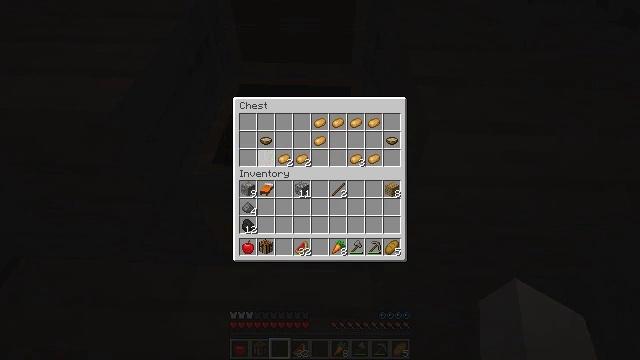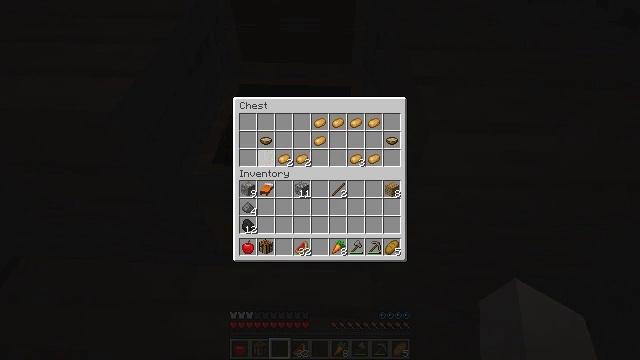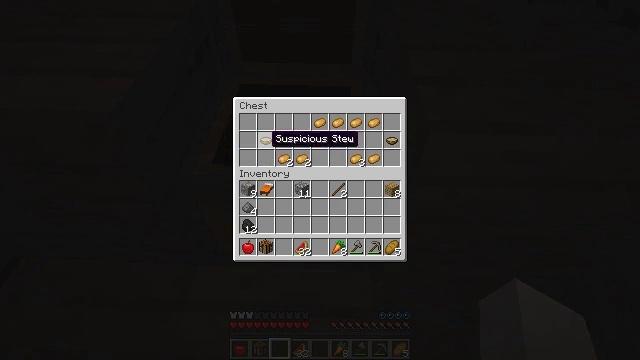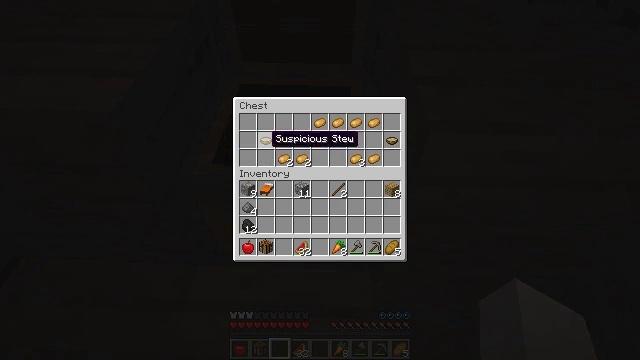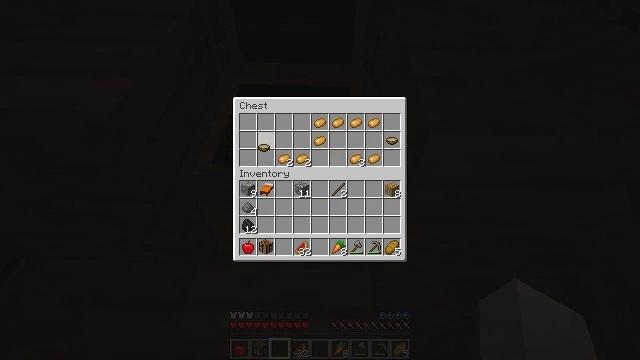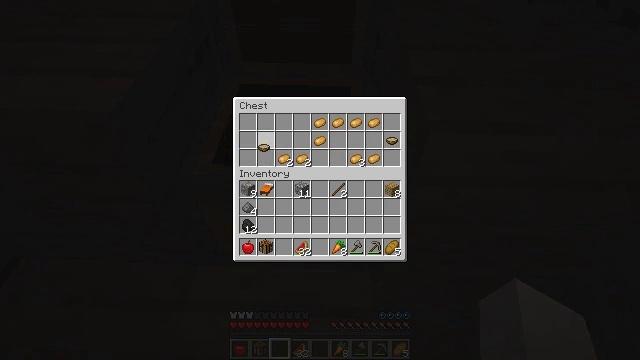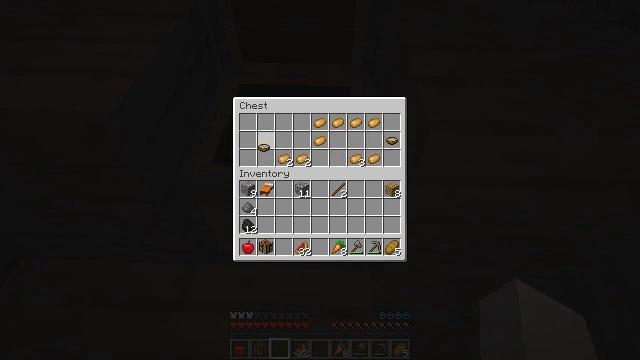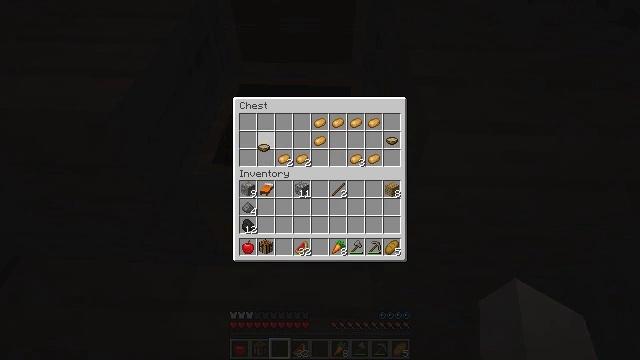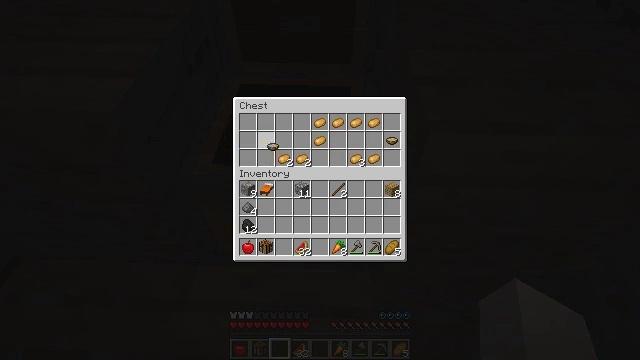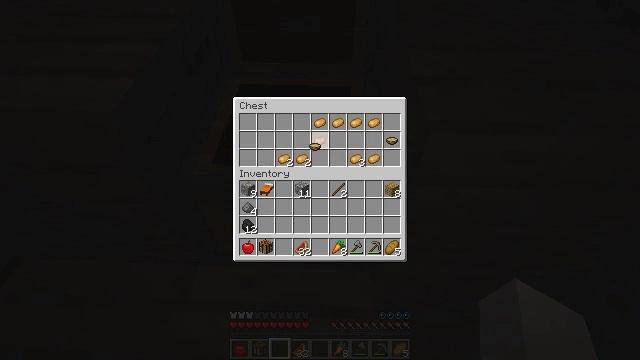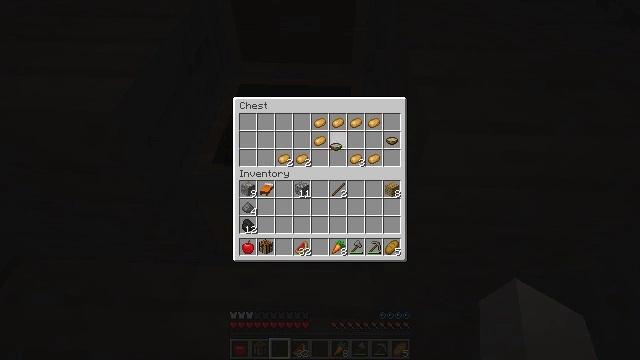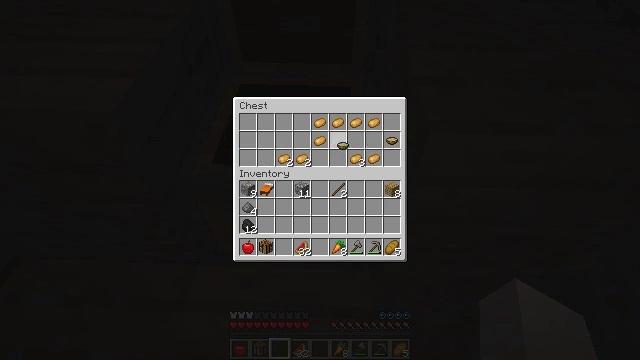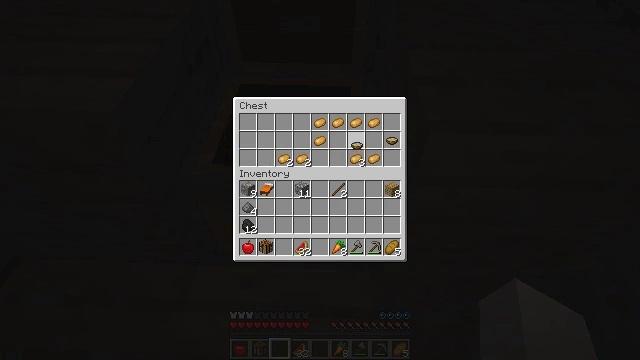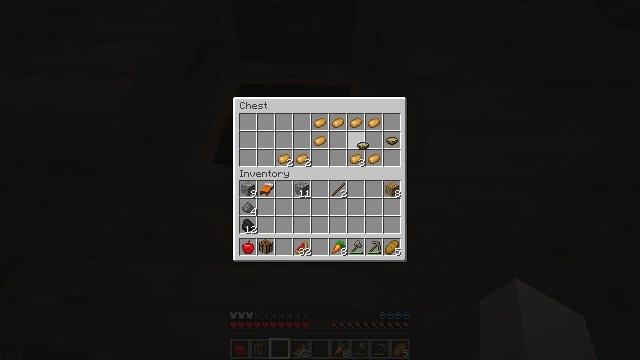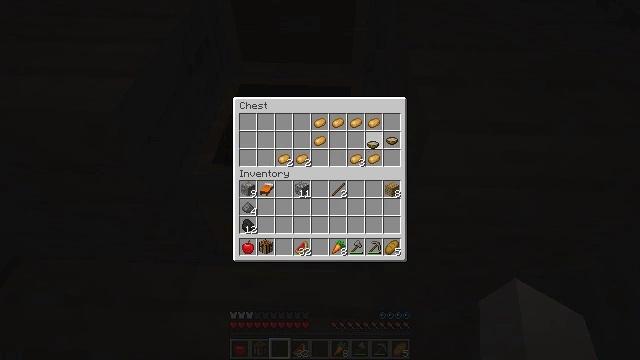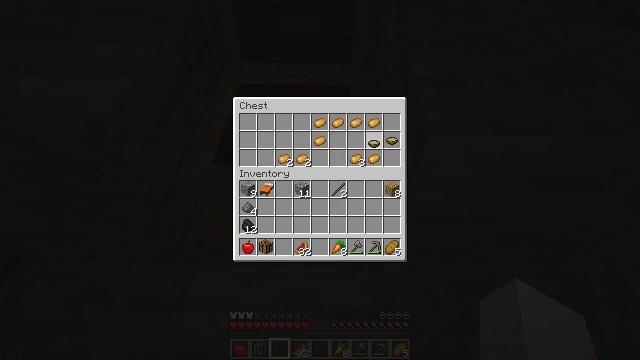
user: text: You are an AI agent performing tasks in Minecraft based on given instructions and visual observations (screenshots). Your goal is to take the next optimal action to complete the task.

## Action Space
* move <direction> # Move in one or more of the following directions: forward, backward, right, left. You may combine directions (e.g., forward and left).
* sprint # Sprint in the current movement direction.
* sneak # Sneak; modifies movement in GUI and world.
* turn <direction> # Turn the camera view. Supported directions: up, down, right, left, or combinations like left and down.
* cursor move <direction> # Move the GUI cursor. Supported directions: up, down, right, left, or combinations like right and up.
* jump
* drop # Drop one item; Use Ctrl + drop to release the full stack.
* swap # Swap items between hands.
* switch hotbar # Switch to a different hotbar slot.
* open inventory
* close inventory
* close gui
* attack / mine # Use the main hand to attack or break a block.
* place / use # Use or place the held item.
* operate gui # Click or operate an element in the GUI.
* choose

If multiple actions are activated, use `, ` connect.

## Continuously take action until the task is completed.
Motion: motion action
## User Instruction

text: Gather the acacia fence.
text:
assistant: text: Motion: sneak
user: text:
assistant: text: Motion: no_op
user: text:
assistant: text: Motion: no_op
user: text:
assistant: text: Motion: operate gui
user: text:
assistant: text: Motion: operate gui
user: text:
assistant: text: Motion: no_op
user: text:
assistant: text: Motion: no_op
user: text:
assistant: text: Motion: cursor move right
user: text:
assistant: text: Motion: cursor move right
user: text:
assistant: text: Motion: cursor move right
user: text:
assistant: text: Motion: no_op
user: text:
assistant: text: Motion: cursor move right
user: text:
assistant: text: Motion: no_op
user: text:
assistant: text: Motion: cursor move right
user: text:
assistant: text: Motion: no_op
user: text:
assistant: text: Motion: no_op
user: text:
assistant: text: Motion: cursor move right
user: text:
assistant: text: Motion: no_op
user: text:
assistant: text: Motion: no_op
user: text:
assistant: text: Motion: no_op
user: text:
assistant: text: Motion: cursor move left and down
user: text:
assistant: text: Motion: cursor move left and down
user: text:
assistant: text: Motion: no_op
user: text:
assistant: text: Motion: no_op
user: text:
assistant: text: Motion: cursor move right
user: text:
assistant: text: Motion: cursor move right
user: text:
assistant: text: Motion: no_op
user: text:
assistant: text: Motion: no_op
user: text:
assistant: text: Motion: no_op
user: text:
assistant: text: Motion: no_op